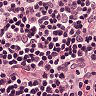
Metastatic tissue present: no